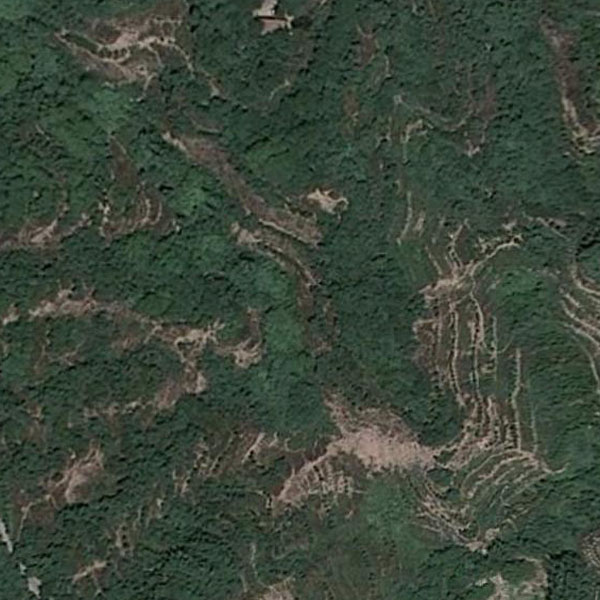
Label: Forest